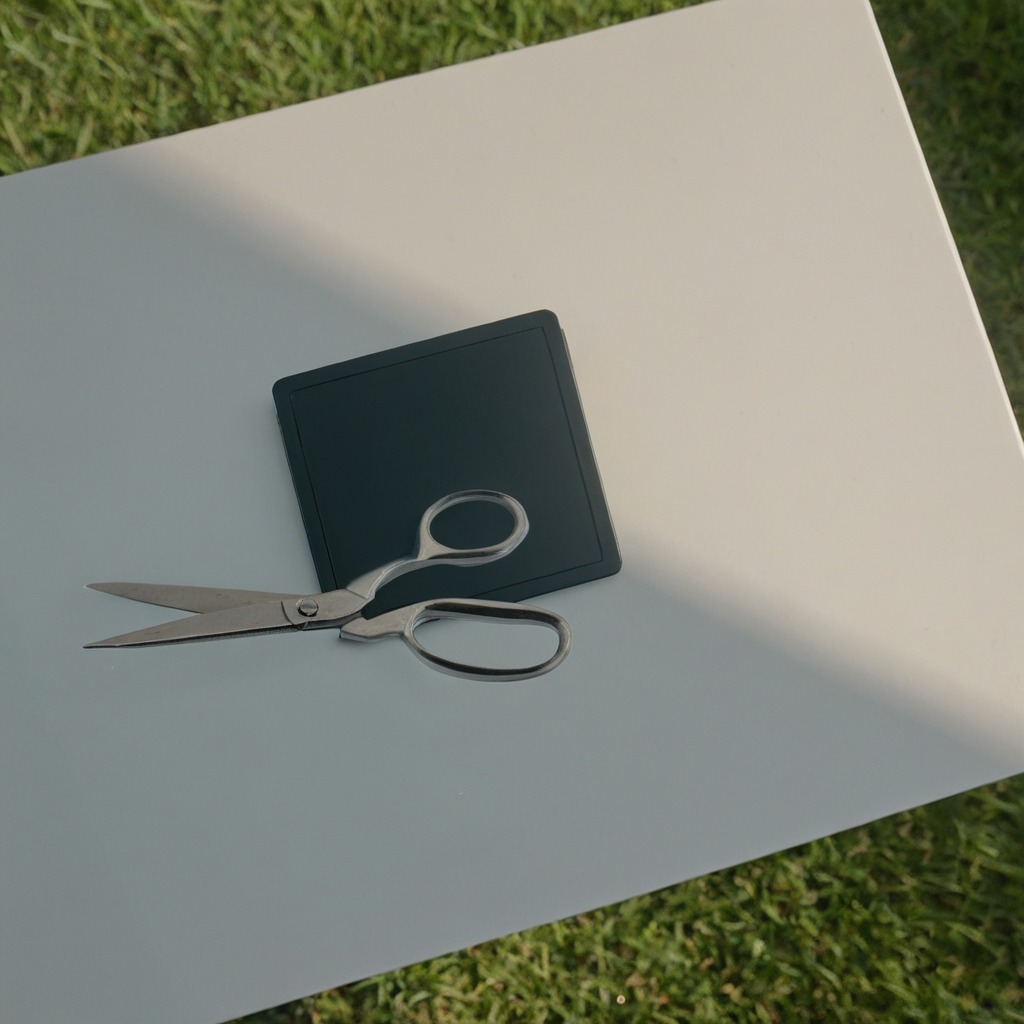
A scissor is lying on the textured surface.